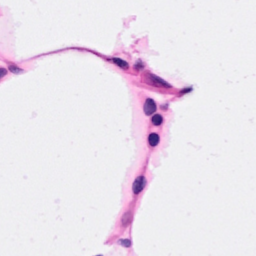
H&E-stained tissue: Breast